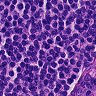
Metastatic tissue present: no